Question: I am having issues with the data submitted to my controller action via a knockout model. Each string field has extra double quotes surrounding it which is an issue.
While I can deserialize the data manually, it seems that this issue should not be occurring at all when using MVC3. Keep in mind that I need to do a form submit not an ajax post.
Html:
'''
@inherits System.Web.Mvc.WebViewPage<FbWizardCreateTabModel>
@using (Html.BeginForm("InstallApplication", "FbWizard", FormMethod.Post, new { id = "createtab", @data_bind = "submit:onSubmit" }))
{
<p>Page Id: <span data-bind="text: PageId"></span></p>
<p>Page Name: <span data-bind="text: PageName"></span></p>
<p>Tab Name: @Html.TextBoxFor(m => m.TabName, new { data_bind = "value: TabName" })</p>
}
<button class="btn btn-primary next">Submit</button>
'''
Script code:
'''
<script type="text/javascript">
var initialData = @Html.Raw(Model.JsonData);
var viewModel = ko.mapping.fromJS(initialData);
viewModel.onSubmit = function() {
var action = $('#createtab').attr('action');
ko.utils.postJson(action, this);
return false;
};
ko.applyBindings(viewModel);
</script>
'''
Controller action:
'''
[HttpPost]
public ActionResult InstallApplication(FbWizardCreateTabModel model)
{
// The model is mangled at this point, see image below
return View();
}
'''
Contents of model after post:

Raw post data:
'''
POST http://mysite.localhost:7785/Admin/FbWizard/InstallApplication HTTP/1.1
Host: mysite.localhost:7785
User-Agent: Mozilla/5.0 (Windows NT 6.1; WOW64; rv:12.0) Gecko/20100101 Firefox/12.0
Accept: text/html,application/xhtml+xml,application/xml;q=0.9,*/*;q=0.8
Accept-Language: en-us,en;q=0.5
Accept-Encoding: gzip, deflate
Connection: keep-alive
Referer: http://mysite.localhost:7785/Admin/FbWizard/CreateTab
Cookie: fbsr_....
Content-Type: application/x-www-form-urlencoded
Content-Length: 333
PageId=%22231271443653720%22&PageName=%22Car5%22&TabName=%22Auctions2%22&JsonData=null&__ko_mapping__=%7B%22include%22%3A%5B%22_destroy%22%5D%2C%22ignore%22%3A%5B%5D%2C%22copy%22%3A%5B%5D%2C%22mappedProperties
'''
What am I doing wrong?
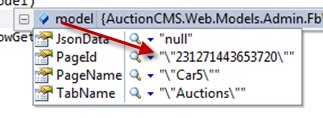
Answer: I might be WAY off base here..... but this is a bug.... what follows is the source code from knockout with a minor change
'''
postJsonNoQuotes = function (urlOrForm, data, options) {
options = options || {};
var params = options['params'] || {};
var includeFields = options['includeFields'] || this.fieldsIncludedWithJsonPost;
var url = urlOrForm;
// If we were given a form, use its 'action' URL and pick out any requested field values
if((typeof urlOrForm == 'object') && (ko.utils.tagNameLower(urlOrForm) === "form")) {
var originalForm = urlOrForm;
url = originalForm.action;
for (var i = includeFields.length - 1; i >= 0; i--) {
var fields = ko.utils.getFormFields(originalForm, includeFields[i]);
for (var j = fields.length - 1; j >= 0; j--)
params[fields[j].name] = fields[j].value;
}
}
data = ko.utils.unwrapObservable(data);
var form = document.createElement("form");
form.style.display = "none";
form.action = url;
form.method = "post";
for (var key in data) {
var input = document.createElement("input");
input.name = key;
// I think this is the offending line....
// input.value = ko.utils.stringifyJson(ko.utils.unwrapObservable(data[key]));
input.value = ko.utils.unwrapObservable(data[key]);
form.appendChild(input);
}
for (var key in params) {
var input = document.createElement("input");
input.name = key;
input.value = params[key];
form.appendChild(input);
}
document.body.appendChild(form);
options<URL>;
setTimeout(function () { form.parentNode.removeChild(form); }, 0);
}
}
'''